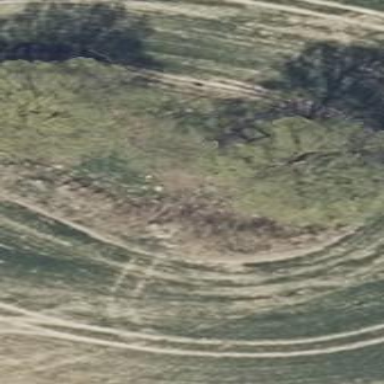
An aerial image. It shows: Patch of scrub vegetation.